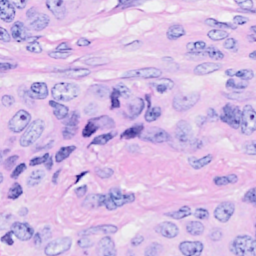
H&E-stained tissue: Breast